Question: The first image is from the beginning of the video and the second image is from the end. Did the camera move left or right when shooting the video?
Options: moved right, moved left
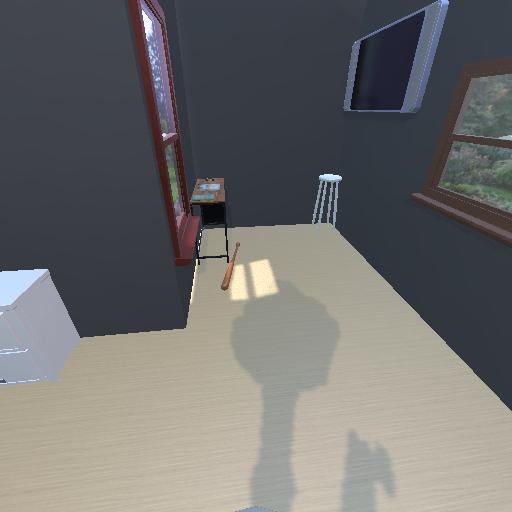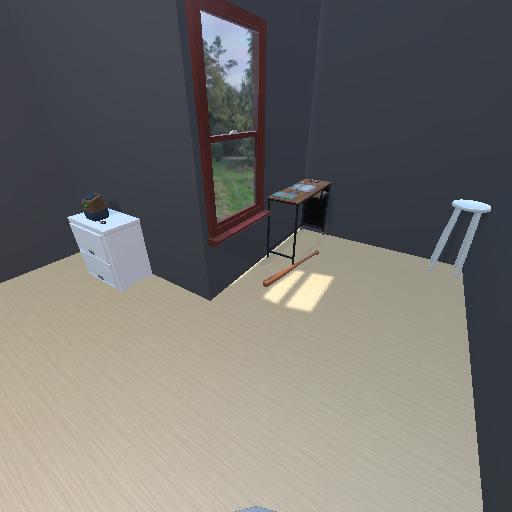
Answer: moved right